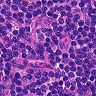
Metastatic tissue present: no